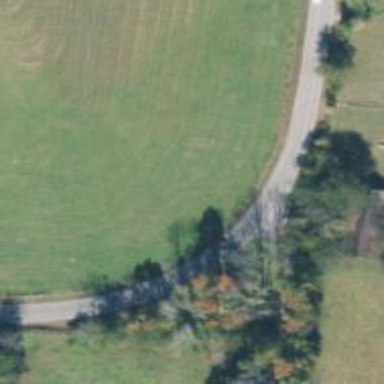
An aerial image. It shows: Secondary road.